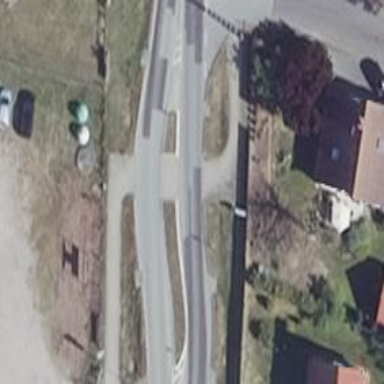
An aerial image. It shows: Crossing with chicane traffic calming feature and crossing island.